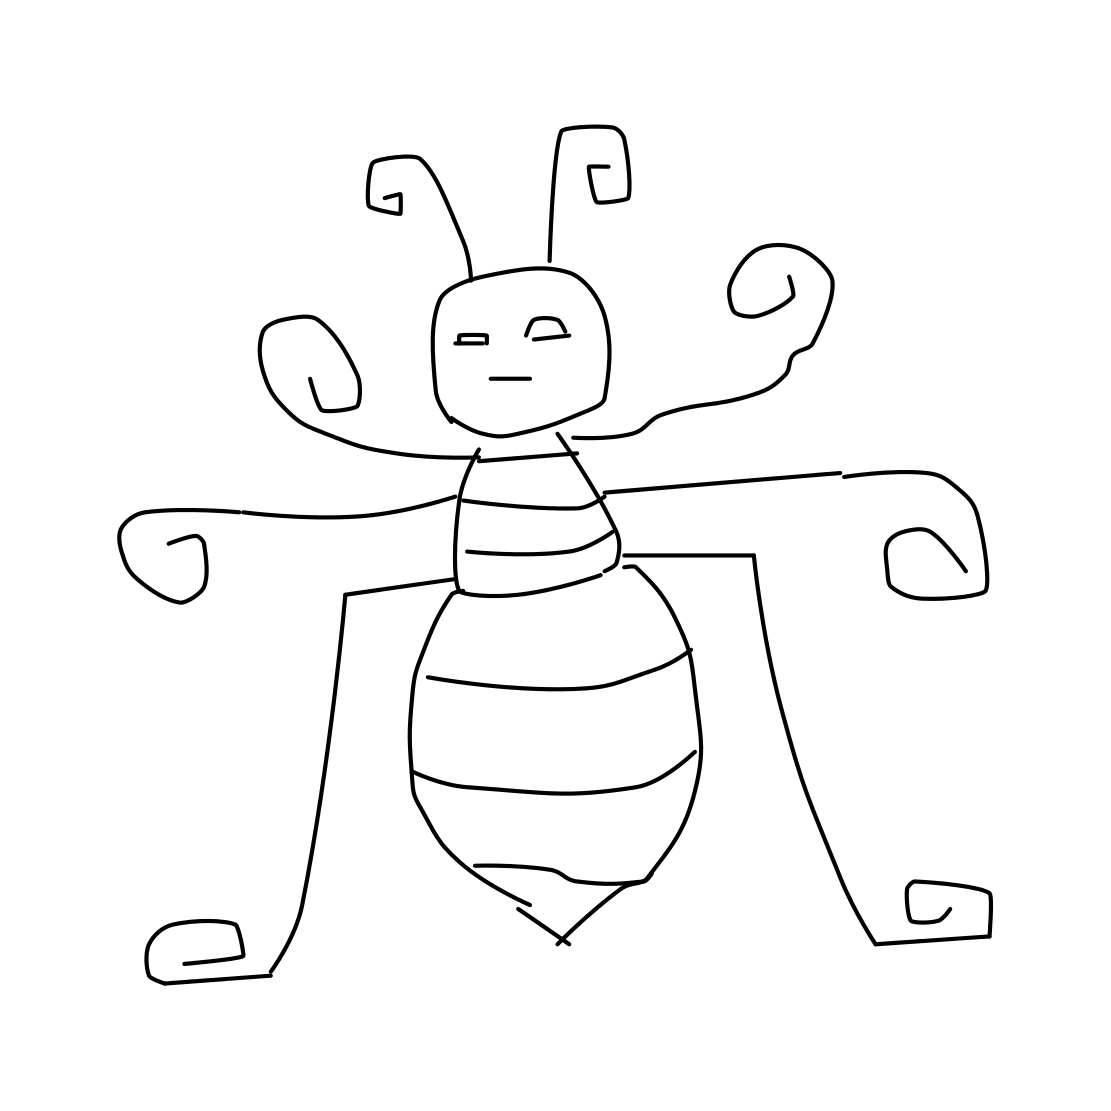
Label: ant